Field crop: maize
Growth stage: 1
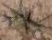
Species: salsola